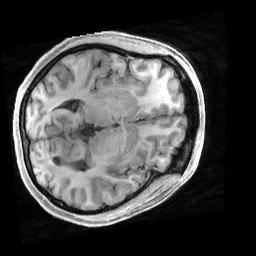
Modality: T1w
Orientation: axial
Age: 22
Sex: female
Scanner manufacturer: siemens
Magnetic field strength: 3 T
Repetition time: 2.4 s
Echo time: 0.00231 s